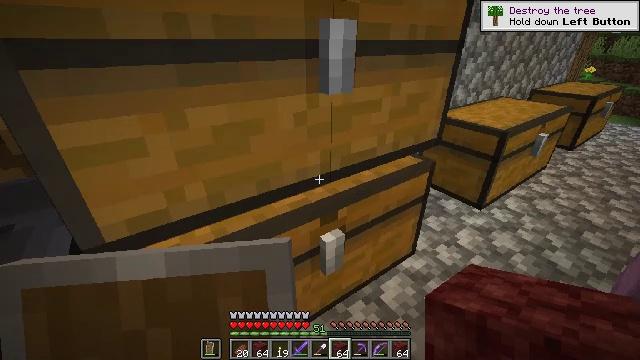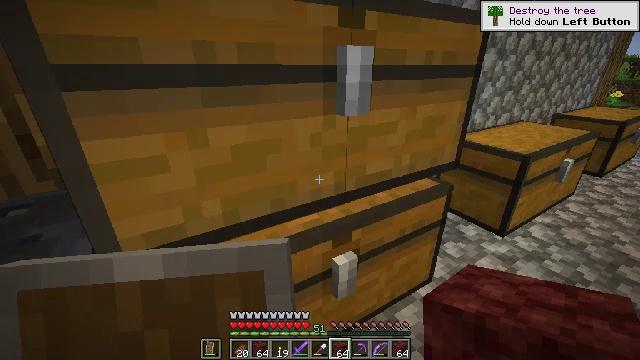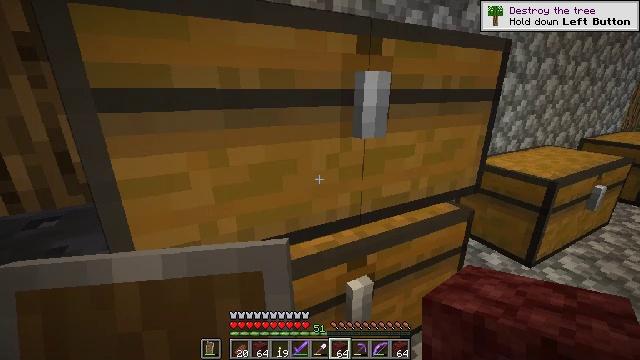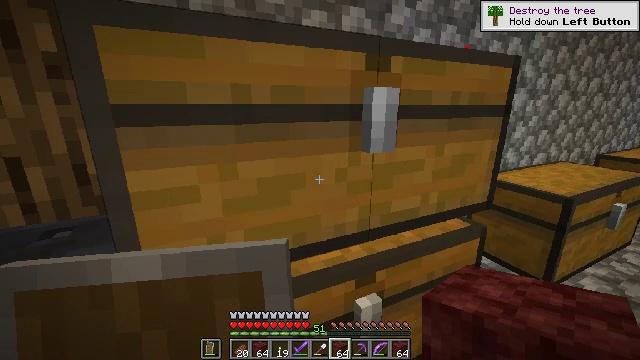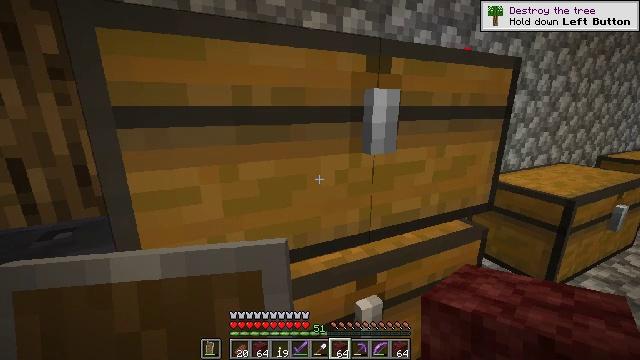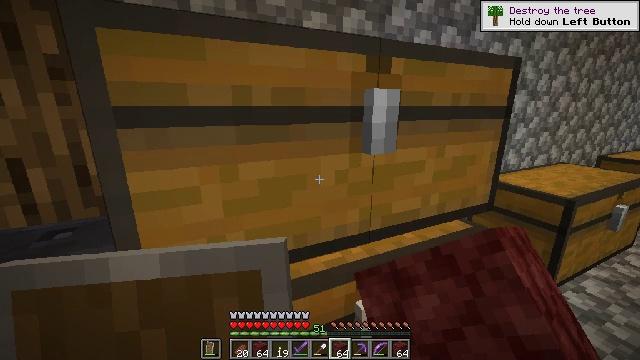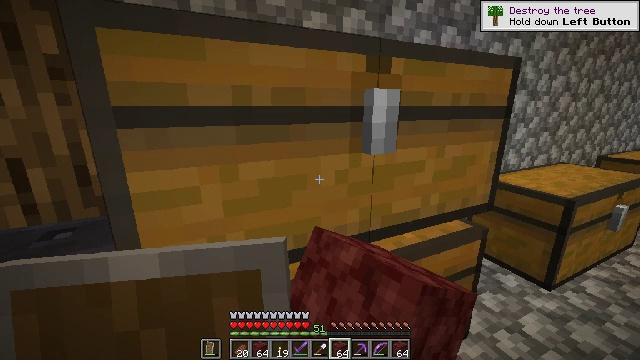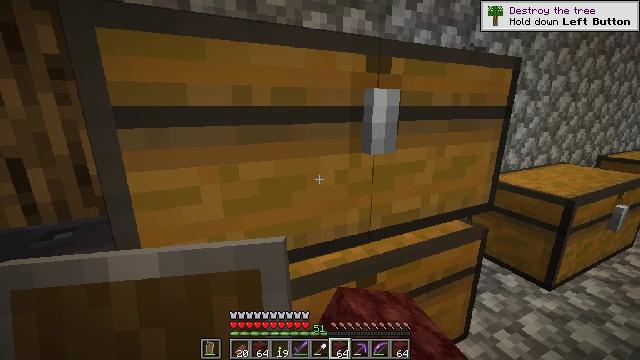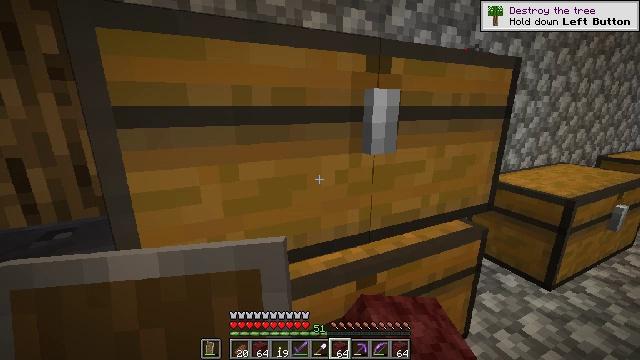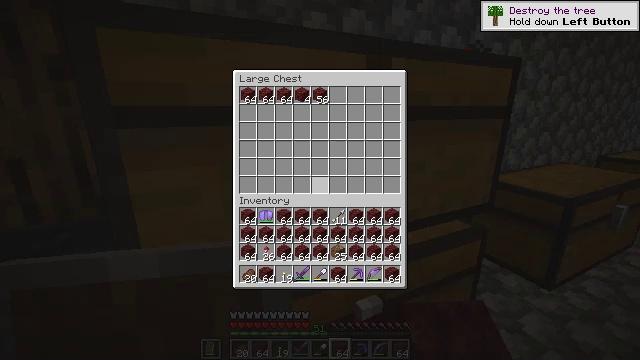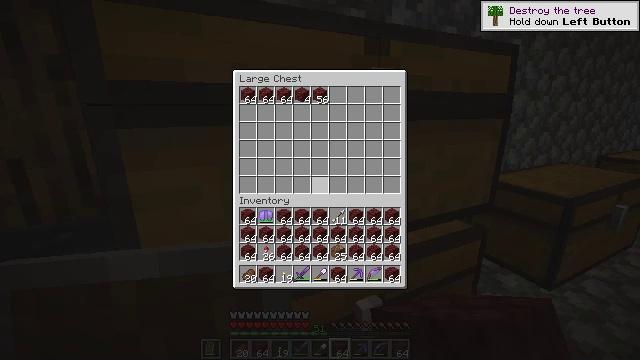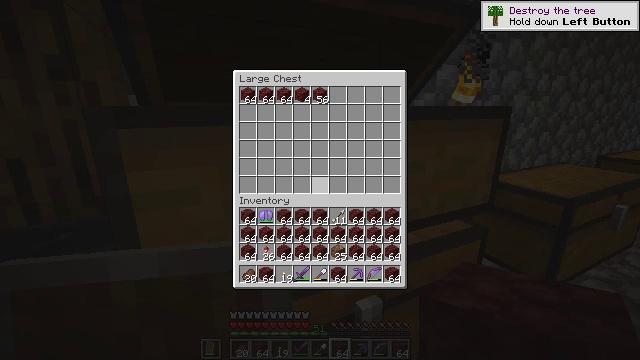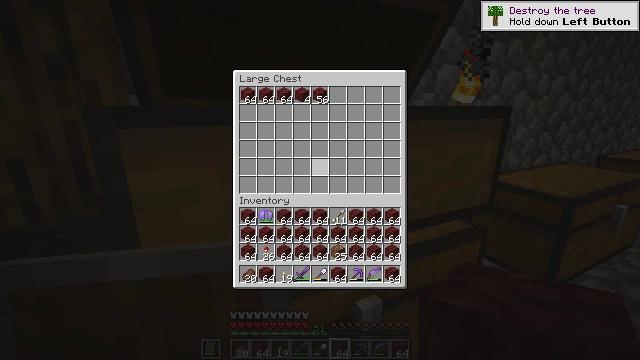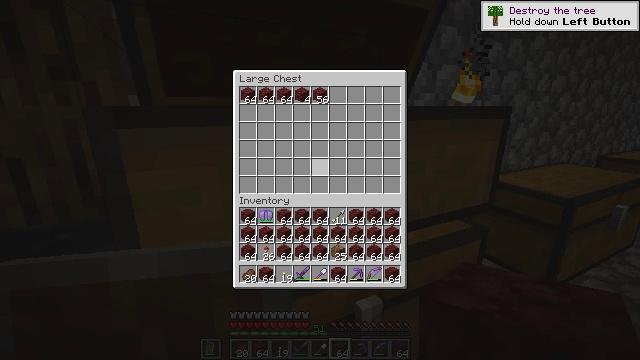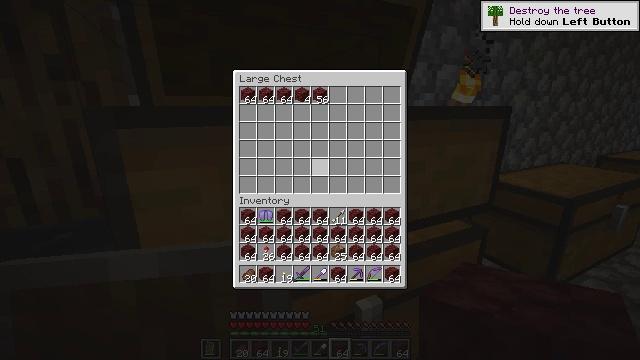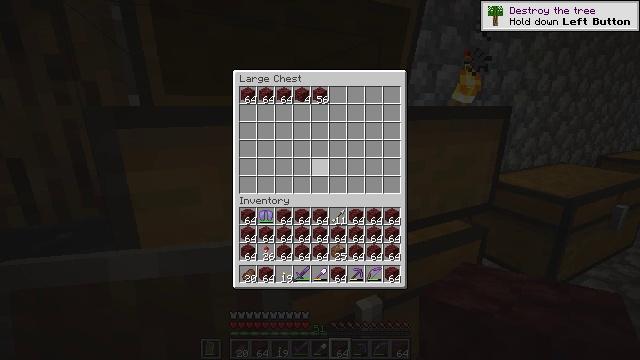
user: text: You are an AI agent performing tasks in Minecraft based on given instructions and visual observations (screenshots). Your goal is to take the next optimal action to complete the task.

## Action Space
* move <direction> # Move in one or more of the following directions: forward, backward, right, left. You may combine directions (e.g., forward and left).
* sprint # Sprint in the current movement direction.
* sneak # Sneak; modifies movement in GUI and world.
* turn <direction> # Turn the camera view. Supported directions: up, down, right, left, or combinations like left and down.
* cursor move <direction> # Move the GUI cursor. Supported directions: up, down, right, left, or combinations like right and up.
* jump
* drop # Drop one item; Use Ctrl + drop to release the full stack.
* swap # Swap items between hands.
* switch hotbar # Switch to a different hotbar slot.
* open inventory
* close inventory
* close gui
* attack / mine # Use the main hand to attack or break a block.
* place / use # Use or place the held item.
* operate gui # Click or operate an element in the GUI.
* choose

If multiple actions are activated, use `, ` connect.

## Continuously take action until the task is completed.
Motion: motion action
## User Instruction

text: Gather the shulker box for storage.
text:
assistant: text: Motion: turn left and up
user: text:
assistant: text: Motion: turn left and up
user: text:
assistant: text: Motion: turn left and up
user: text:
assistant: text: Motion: use / place
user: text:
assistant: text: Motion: use / place
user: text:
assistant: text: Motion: use / place
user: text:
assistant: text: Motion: no_op
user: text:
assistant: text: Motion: no_op
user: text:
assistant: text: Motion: no_op
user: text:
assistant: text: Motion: no_op
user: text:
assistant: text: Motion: no_op
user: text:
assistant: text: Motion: turn up
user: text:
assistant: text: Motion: no_op
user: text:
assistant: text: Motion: no_op
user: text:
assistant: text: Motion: no_op
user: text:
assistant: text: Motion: no_op
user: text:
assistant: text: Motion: no_op
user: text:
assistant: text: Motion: turn down
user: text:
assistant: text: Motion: no_op
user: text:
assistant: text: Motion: no_op
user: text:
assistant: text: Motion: no_op
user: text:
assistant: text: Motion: no_op
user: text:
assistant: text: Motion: no_op
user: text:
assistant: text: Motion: no_op
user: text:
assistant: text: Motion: no_op
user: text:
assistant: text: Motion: turn down
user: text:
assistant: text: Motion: turn right and down
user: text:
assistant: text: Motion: turn right and down
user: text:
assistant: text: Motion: no_op
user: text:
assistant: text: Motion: no_op